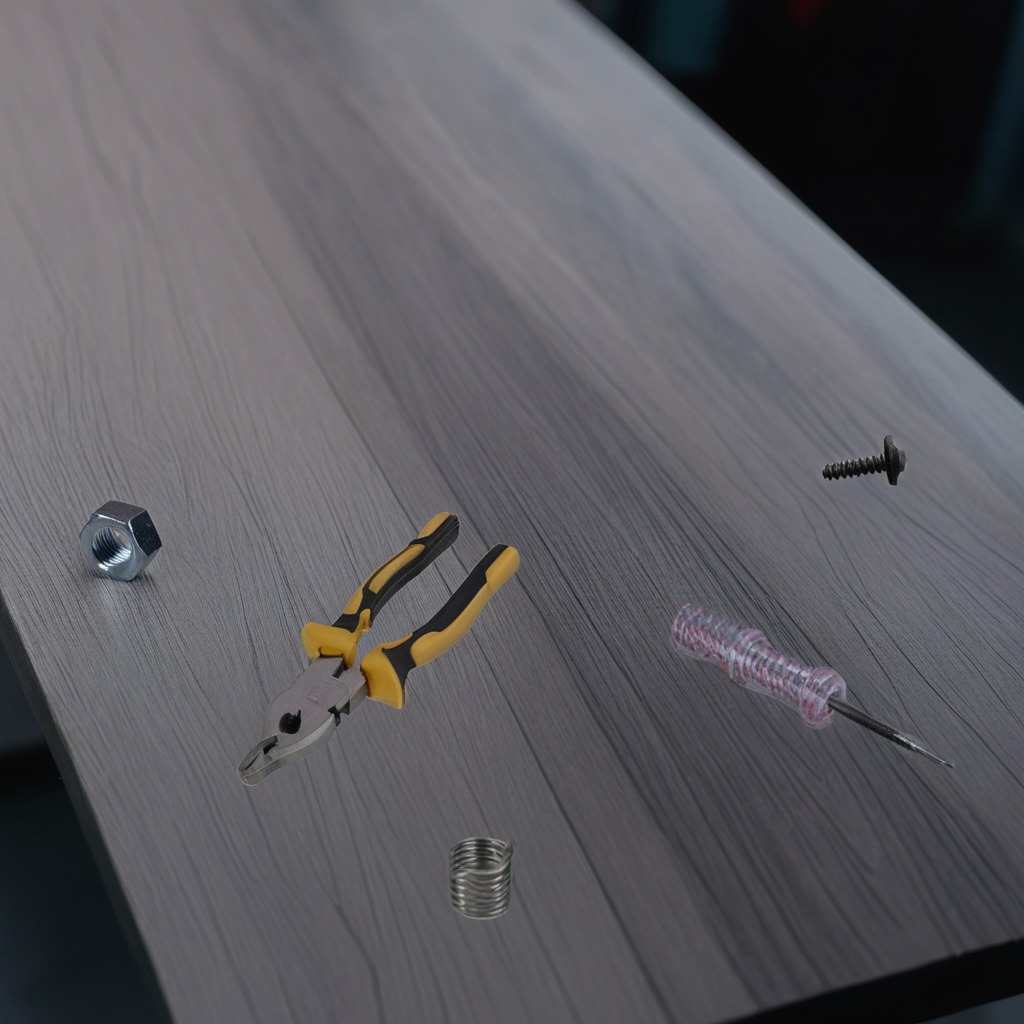
A metal machine screw, pliers, coiled metal spring, screwdriver, and metal nut are lying on the table.